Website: home-depot
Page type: payment
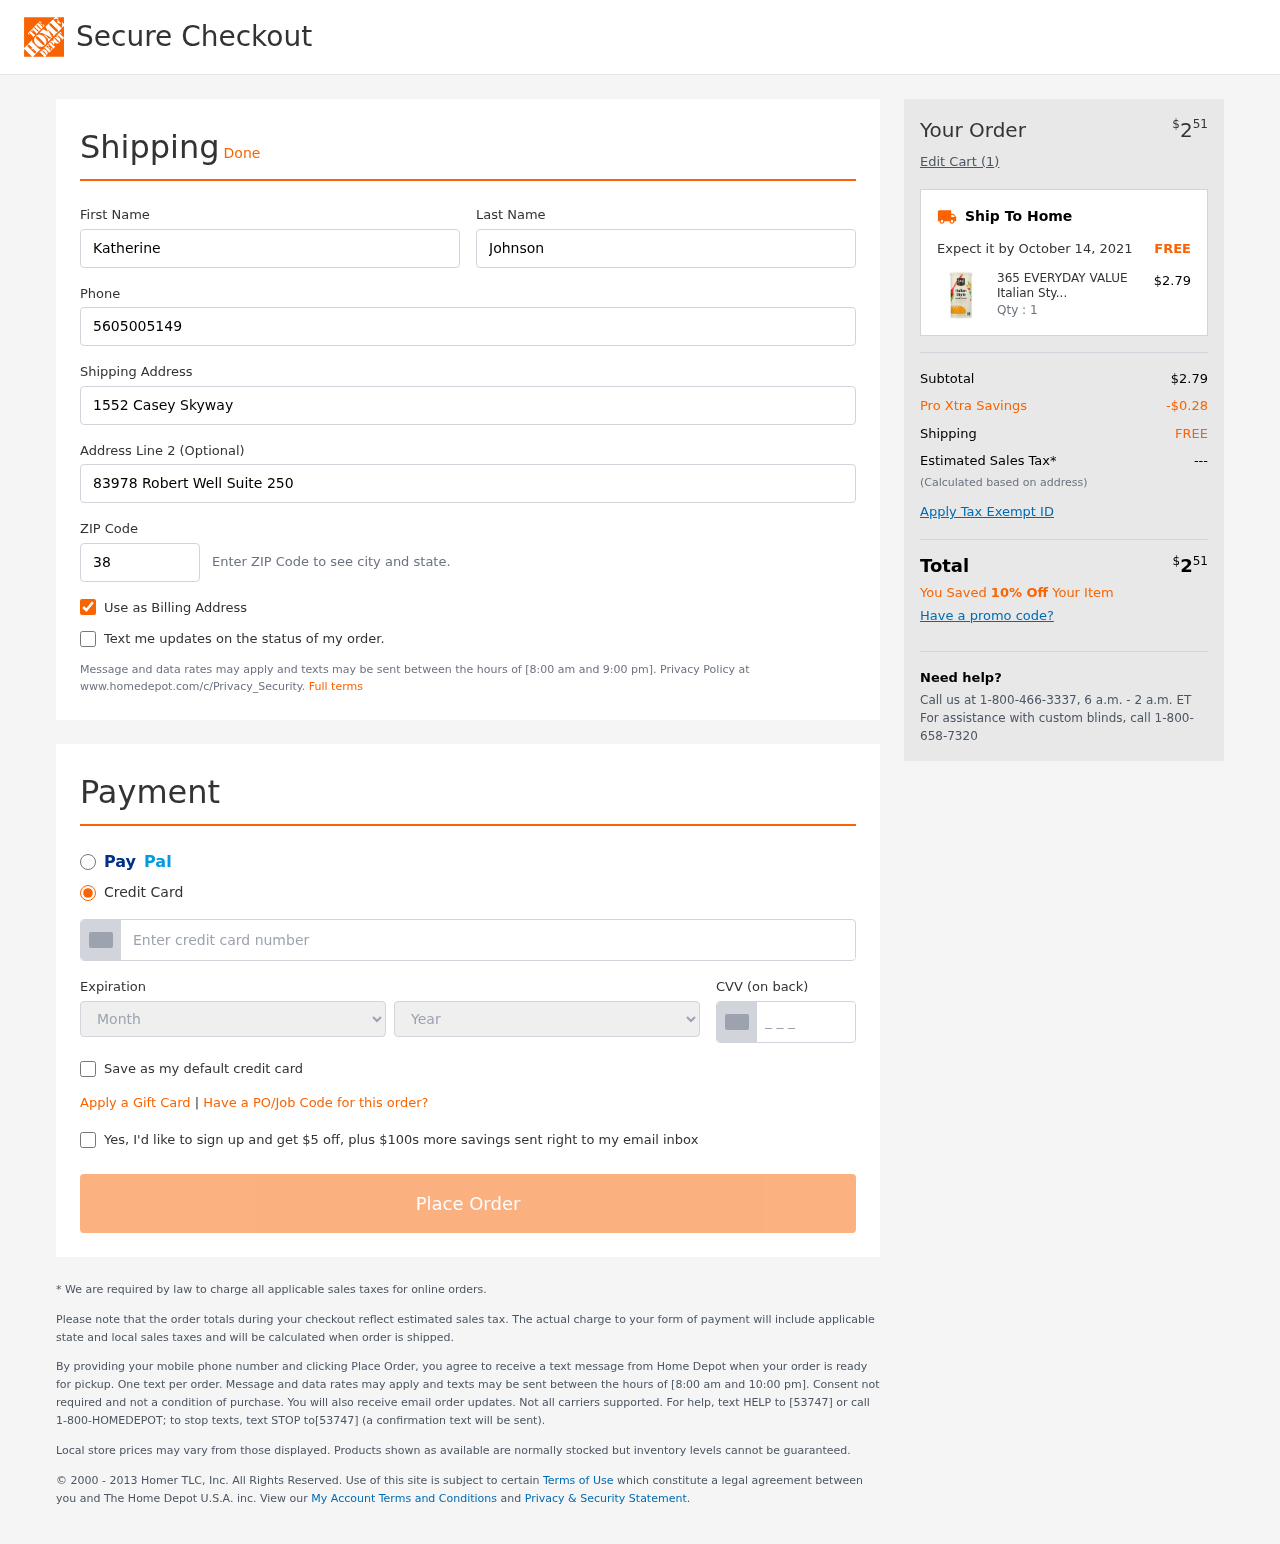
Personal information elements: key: PII_CARD_CVV
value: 313
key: PII_CARD_EXPIRY_MONTH
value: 01
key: PII_CARD_EXPIRY_YEAR
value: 27
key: PII_CARD_NUMBER
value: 4082 3076 8772 8818
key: PII_FIRSTNAME
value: Katherine
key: PII_LASTNAME
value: Johnson
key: PII_PHONE
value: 5605005149
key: PII_POSTCODE
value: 38258
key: PII_STREET
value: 1552 Casey Skyway
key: PII_STREET2
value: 83978 Robert Well Suite 250
Product elements: key: PRODUCT1_NAME
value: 365 EVERYDAY VALUE Italian Style Bread Crumbs, 15 OZ
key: PRODUCT1_PRICE
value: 2.79
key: PRODUCT1_QUANTITY
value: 1
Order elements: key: ORDER_TOTAL
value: $251
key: ORDER_NUM_ITEMS
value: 1
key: ORDER_DELIVERY_DATE
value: October 14, 2021
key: ORDER_SUBTOTAL
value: $2.79
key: ORDER_DISCOUNT
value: -$0.28
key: ORDER_SHIPPING_COST
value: FREE